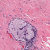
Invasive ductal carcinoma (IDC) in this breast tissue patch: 0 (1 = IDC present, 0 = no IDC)